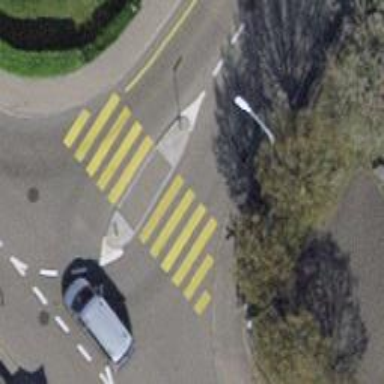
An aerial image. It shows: Marked pedestrian crossing with zebra designation and central island.